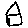
Label: house